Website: macys
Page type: account-selection
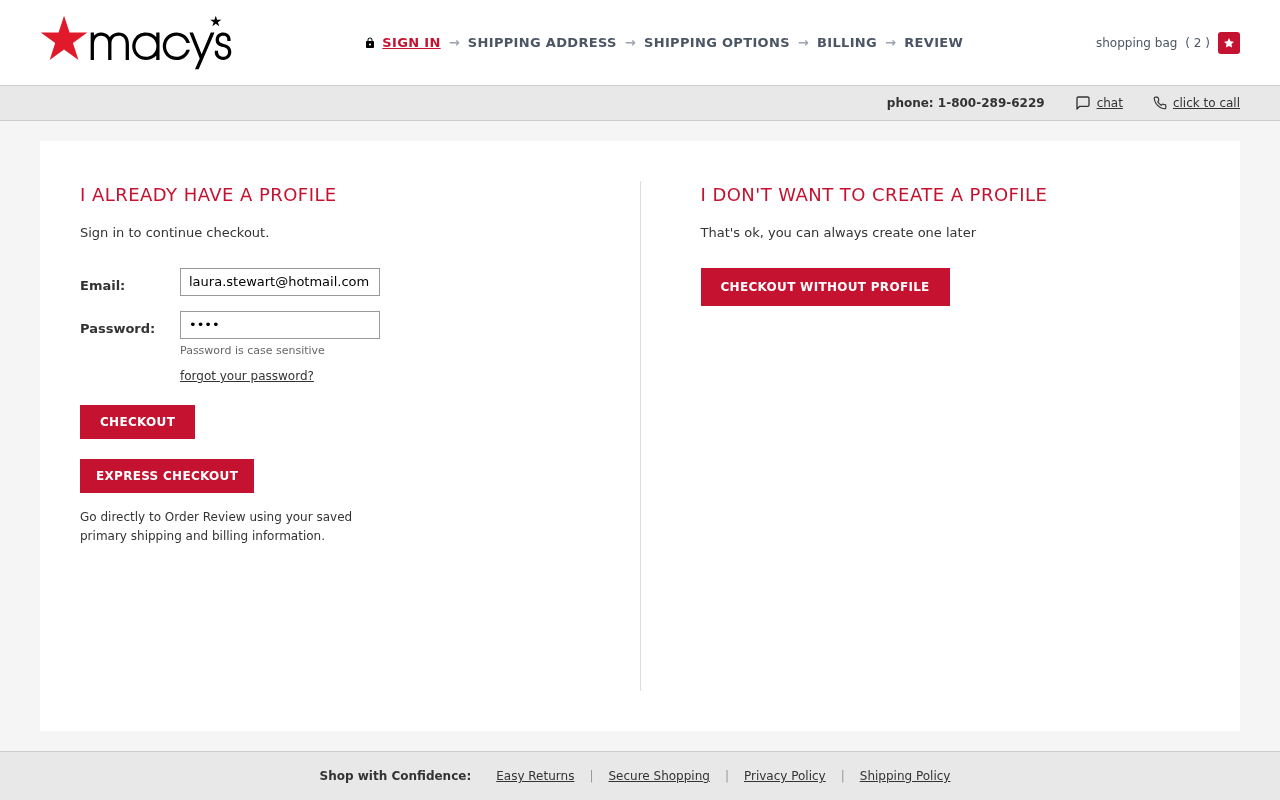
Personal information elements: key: PII_EMAIL
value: laura.stewart@hotmail.com
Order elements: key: ORDER_NUM_ITEMS
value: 2